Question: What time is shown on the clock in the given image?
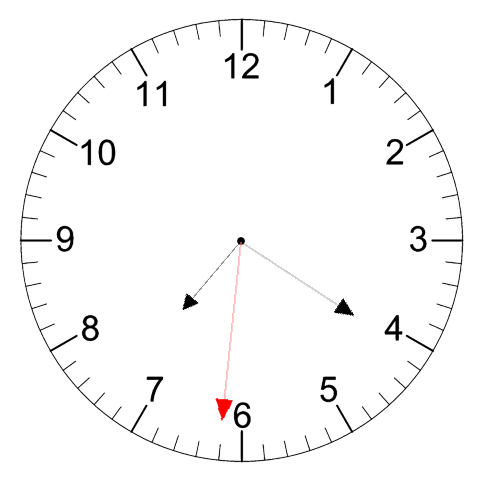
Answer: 07:20:31